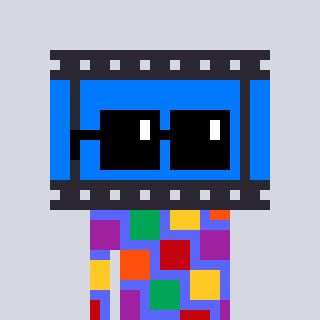
a pixel art character with square black sunglasses, a film strip-shaped head and a purple-colored body on a cool background